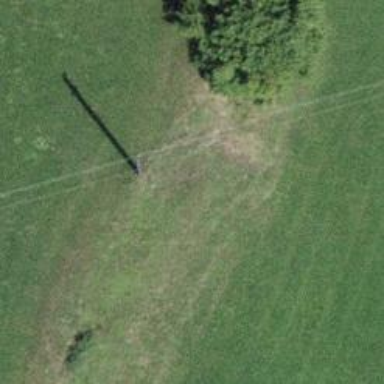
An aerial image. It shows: Utility pole as the man-made structure.